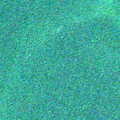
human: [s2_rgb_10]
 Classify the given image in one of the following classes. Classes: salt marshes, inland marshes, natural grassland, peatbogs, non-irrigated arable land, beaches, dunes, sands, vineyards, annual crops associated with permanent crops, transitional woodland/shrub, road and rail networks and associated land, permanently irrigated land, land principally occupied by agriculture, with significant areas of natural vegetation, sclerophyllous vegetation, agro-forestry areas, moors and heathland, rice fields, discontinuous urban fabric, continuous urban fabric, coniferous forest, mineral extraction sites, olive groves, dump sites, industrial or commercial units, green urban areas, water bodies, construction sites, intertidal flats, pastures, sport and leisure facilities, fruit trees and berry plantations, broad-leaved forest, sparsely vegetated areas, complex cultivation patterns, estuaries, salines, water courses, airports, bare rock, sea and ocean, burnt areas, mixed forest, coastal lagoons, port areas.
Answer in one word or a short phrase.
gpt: sea and ocean